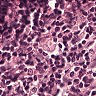
Metastatic tissue present: no